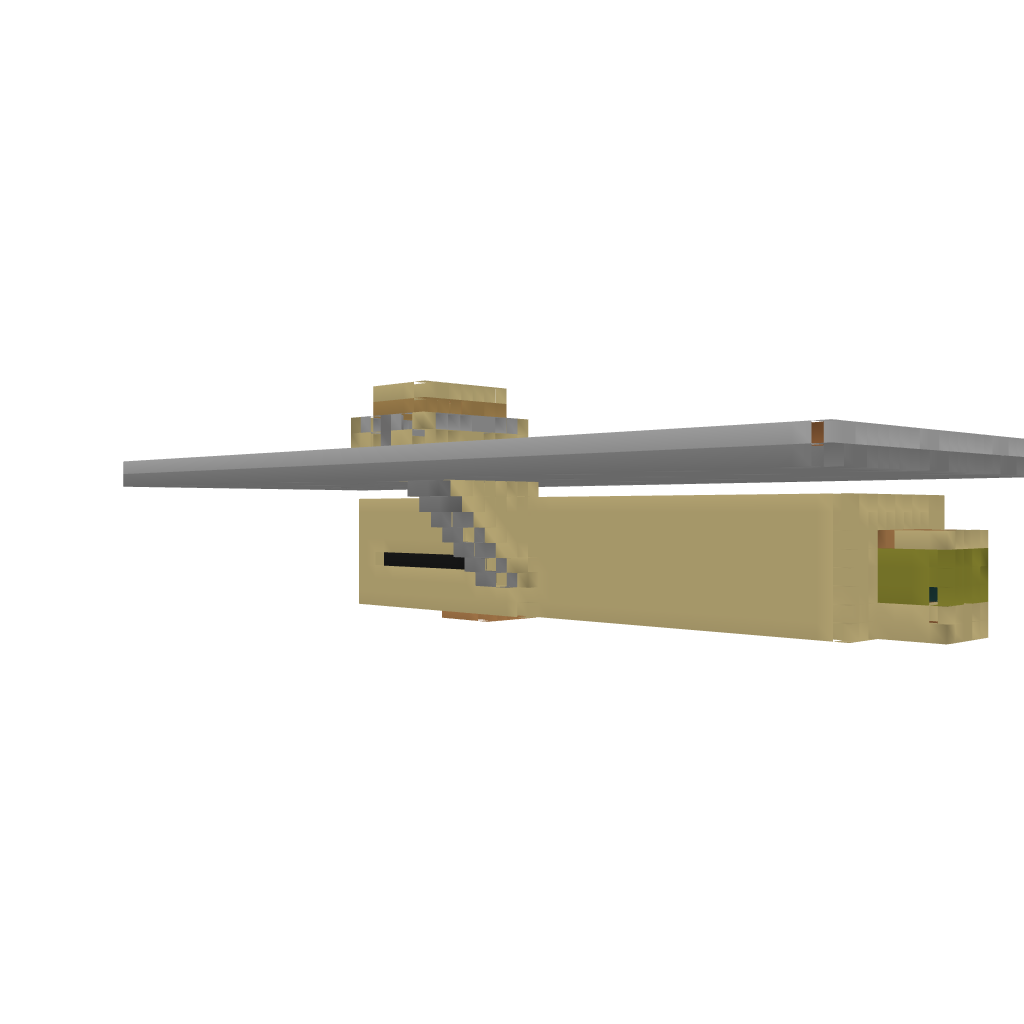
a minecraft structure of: Awesome and Epic Storage Base